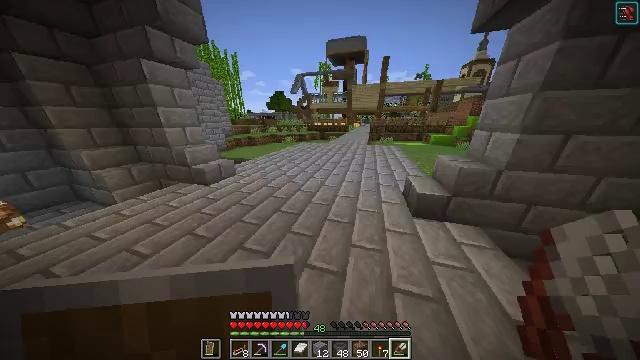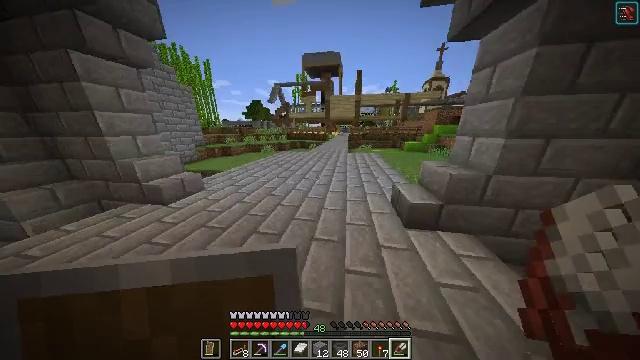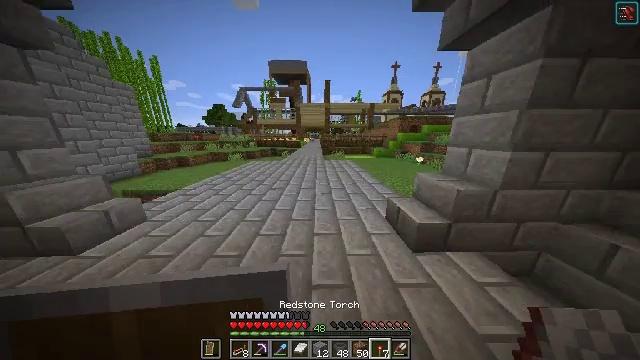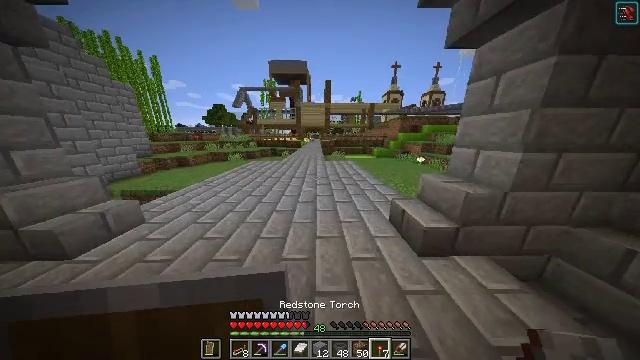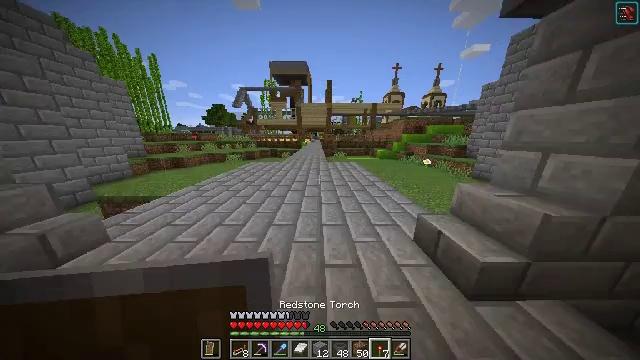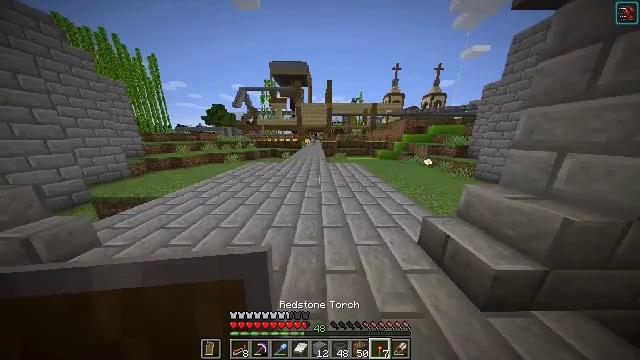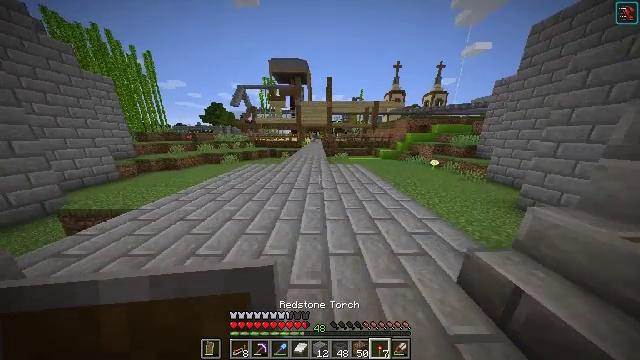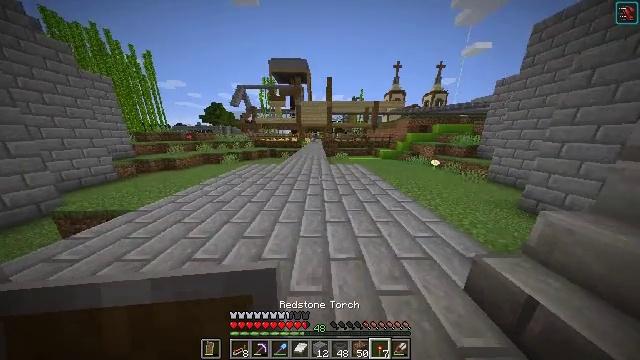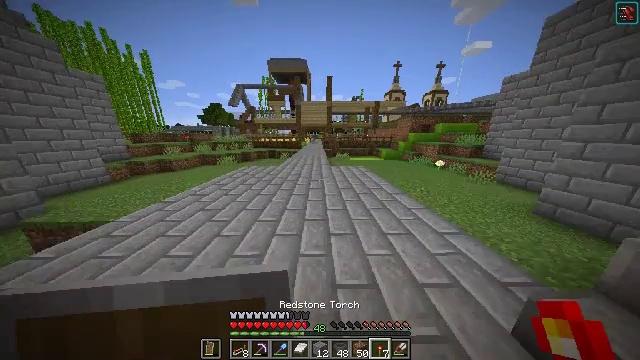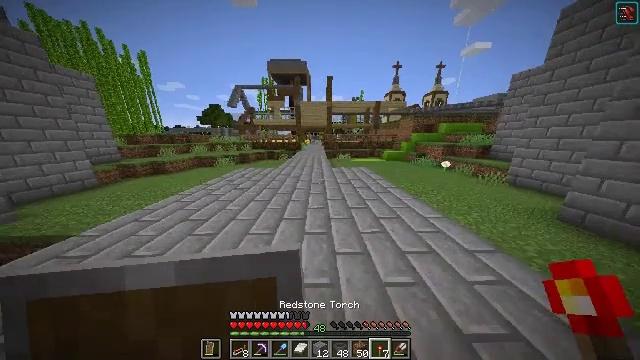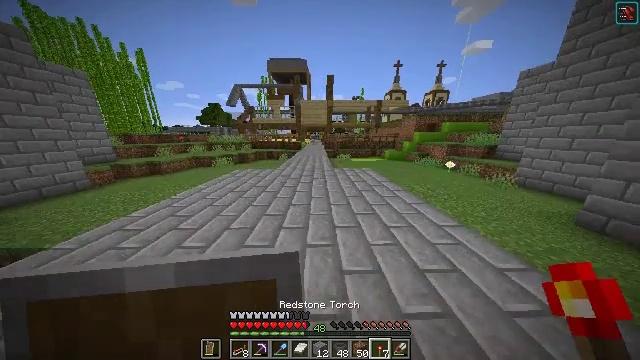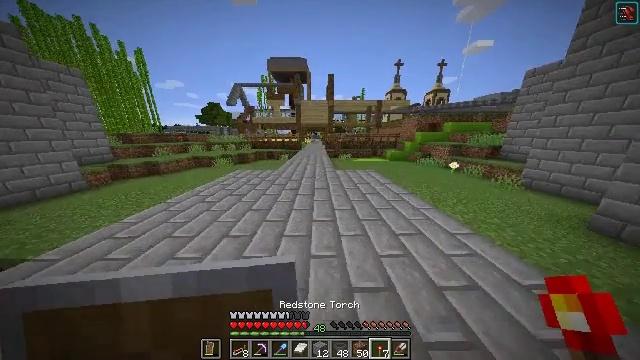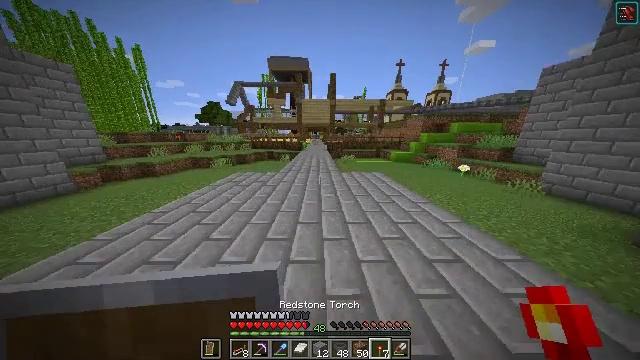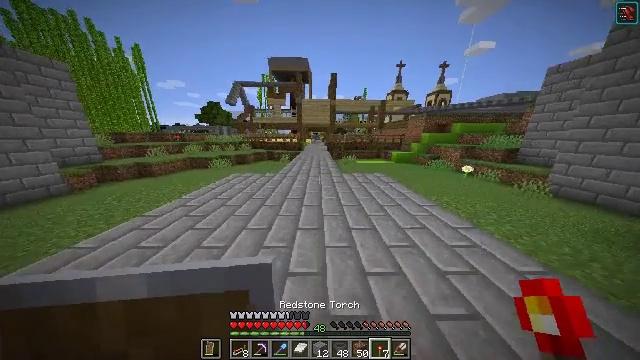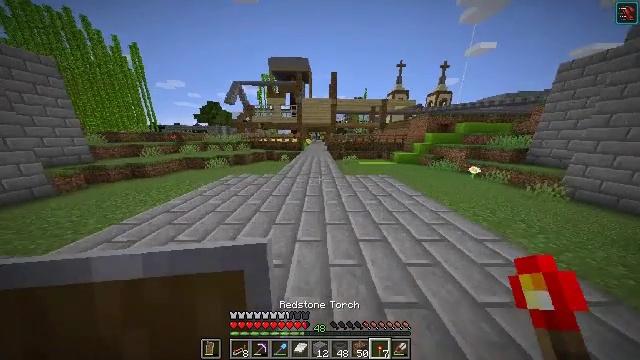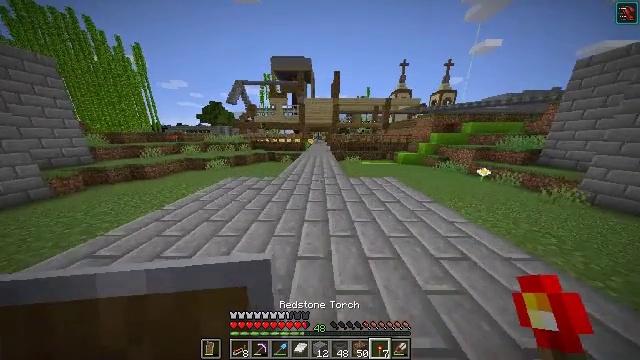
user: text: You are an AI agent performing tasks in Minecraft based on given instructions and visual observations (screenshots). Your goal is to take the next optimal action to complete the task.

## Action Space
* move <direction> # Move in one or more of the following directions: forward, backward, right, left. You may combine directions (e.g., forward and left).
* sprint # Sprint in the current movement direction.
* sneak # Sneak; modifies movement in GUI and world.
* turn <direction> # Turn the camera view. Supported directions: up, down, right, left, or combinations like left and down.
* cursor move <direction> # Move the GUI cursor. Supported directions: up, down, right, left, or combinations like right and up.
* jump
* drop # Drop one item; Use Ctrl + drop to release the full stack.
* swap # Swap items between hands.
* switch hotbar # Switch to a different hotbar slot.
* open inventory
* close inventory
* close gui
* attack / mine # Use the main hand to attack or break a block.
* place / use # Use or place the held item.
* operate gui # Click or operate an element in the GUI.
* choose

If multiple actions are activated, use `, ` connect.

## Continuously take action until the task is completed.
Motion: motion action
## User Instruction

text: Break the red stained glass pane.
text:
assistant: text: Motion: move forward and move left
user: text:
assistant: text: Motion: move forward and move left, turn right and up
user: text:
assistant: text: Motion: move forward
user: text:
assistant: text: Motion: move forward
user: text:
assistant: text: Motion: move forward
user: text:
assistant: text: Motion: move forward
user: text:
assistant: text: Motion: move forward
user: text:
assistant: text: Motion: move forward
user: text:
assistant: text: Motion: move forward
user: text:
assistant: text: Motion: move forward and move left
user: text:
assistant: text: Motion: move forward and move left
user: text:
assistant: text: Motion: move forward
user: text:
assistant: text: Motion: move forward
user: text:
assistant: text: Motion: move forward
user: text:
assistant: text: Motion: move forward
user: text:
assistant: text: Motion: move forward
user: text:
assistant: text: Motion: move forward
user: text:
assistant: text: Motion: move forward
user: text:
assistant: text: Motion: move forward
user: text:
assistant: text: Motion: move forward
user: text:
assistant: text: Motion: move forward
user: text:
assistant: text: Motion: move forward
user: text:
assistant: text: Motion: move forward
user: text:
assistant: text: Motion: move forward
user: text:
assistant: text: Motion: move forward
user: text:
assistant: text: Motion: move forward
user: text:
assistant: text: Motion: move forward, jump
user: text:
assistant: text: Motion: move forward, jump
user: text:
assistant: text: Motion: move forward, jump
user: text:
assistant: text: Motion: move forward, jump